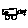
Label: car